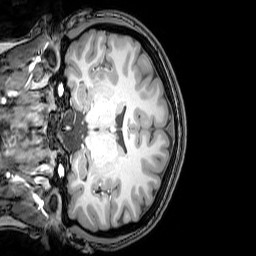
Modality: T1w
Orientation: coronal
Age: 25
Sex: female
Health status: healthy
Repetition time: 0.081 s
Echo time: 0.037 s